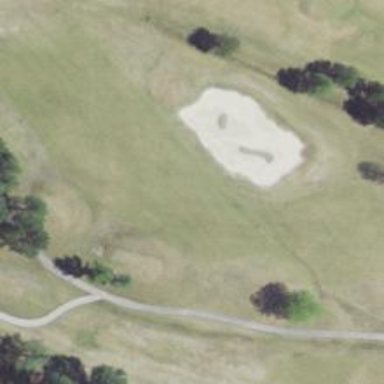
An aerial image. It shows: Golf hole.